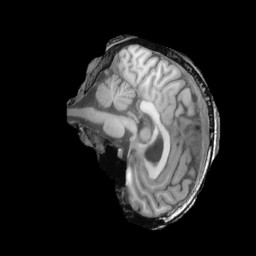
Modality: T1w
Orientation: sagittal
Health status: ill
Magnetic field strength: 3 T